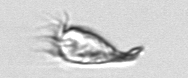
Label: Paratontonia_gracillima